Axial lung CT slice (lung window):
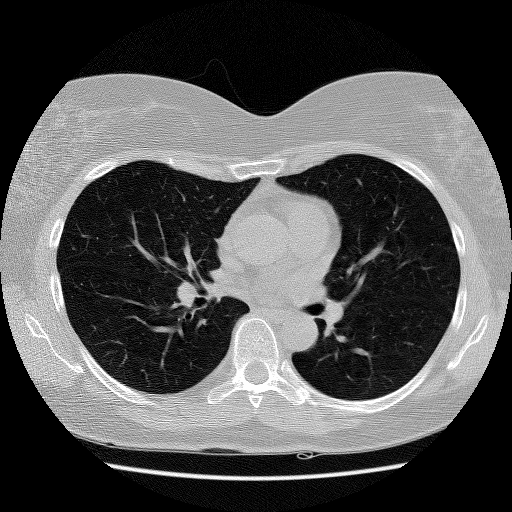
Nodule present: no